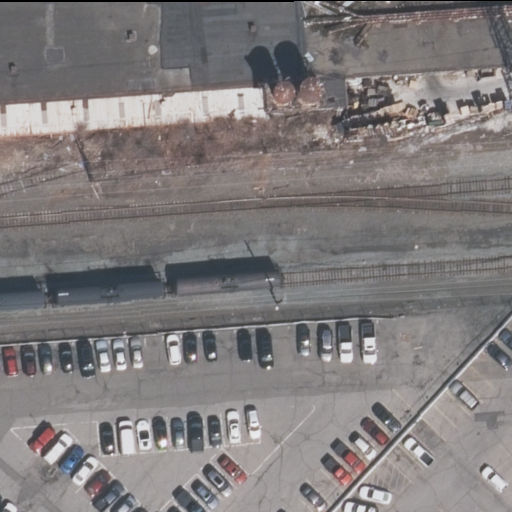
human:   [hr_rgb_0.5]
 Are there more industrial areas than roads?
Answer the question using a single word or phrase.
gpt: no

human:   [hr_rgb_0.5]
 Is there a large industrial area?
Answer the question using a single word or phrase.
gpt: yes

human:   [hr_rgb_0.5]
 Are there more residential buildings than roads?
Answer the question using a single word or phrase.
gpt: no

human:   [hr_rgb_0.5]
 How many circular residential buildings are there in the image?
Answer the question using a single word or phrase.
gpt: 0

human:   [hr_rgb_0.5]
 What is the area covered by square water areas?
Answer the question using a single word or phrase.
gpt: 0m2

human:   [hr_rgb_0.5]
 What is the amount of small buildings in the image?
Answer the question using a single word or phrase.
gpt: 0

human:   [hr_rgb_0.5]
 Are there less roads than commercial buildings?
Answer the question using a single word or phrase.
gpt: no

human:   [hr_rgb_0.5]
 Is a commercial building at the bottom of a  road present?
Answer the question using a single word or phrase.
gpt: no

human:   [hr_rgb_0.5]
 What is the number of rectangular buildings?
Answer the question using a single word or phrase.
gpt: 1

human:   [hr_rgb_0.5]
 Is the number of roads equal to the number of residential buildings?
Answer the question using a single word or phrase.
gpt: no

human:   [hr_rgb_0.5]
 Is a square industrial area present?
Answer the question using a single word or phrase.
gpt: no

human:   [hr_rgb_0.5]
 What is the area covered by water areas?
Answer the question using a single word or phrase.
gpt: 0m2

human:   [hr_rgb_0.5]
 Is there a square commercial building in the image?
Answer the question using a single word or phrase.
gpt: no

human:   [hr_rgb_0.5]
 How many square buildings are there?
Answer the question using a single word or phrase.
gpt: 0

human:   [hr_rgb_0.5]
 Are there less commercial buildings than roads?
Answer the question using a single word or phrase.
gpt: yes

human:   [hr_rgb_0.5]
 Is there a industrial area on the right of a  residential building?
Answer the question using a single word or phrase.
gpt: no

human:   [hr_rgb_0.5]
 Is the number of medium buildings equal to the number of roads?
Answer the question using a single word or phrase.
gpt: no

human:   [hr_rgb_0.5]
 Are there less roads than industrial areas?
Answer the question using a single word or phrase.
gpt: no

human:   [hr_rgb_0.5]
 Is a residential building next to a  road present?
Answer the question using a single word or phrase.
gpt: no

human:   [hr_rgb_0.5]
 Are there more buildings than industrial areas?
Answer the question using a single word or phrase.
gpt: no

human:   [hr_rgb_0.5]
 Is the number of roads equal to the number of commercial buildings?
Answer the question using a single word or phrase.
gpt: no

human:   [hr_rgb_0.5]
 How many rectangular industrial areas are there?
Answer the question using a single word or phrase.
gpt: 2

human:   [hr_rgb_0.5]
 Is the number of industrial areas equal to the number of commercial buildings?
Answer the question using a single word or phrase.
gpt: no

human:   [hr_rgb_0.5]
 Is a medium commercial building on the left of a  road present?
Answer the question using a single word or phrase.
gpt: no

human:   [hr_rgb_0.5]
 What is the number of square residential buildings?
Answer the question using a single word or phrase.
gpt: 0

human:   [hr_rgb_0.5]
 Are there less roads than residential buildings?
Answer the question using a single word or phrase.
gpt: no

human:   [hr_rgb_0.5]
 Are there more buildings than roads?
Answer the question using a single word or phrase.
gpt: no

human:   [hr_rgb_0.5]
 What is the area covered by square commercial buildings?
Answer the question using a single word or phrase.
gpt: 0m2

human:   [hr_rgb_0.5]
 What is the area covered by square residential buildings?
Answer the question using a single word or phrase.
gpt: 0m2

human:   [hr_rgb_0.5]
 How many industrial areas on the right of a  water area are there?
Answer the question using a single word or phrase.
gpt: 0

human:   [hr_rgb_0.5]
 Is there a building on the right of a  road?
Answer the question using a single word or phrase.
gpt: no

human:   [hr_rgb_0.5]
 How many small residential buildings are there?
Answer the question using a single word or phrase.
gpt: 0

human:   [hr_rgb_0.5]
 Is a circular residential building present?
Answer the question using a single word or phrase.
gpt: no

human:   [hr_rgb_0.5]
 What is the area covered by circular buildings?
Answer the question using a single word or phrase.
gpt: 0m2

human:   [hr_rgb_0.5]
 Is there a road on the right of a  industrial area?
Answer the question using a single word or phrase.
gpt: yes

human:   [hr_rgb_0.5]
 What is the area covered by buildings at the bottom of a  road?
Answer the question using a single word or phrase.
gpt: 0m2

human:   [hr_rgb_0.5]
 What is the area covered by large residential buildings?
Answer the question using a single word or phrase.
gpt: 0m2